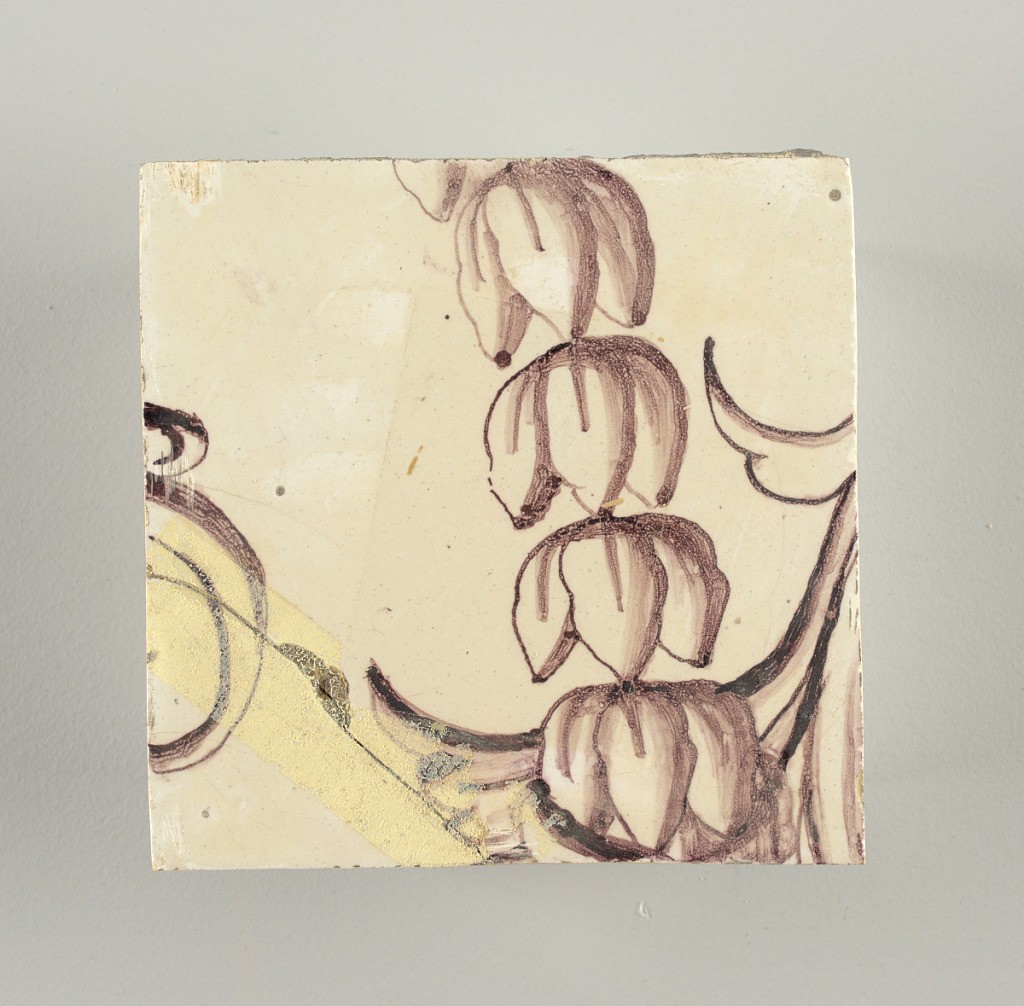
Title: Wall facing
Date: ca. 1725
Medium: tin-glazed earthenware, underglaze
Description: Running design for a frieze or a dado, composed of scrolls of foliage and strapwork, and four repeating motifs--a seated woman in a small upright oval medallion, a putto seated on a rocailled base, and strapwork in axial pattern.  The various panels, A to F, show various repeats of the same design, all being five tiles high and a varying number of tiles wide.